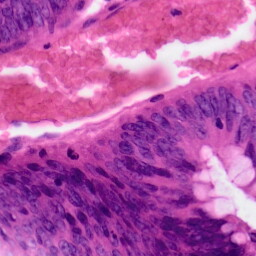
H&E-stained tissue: Colon